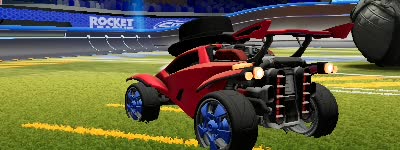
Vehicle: octane